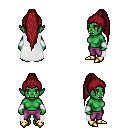
a pixel art fantasy rpg character, female body template, orc, green skin, white cape, magenta pants, brunette extra-long topknot hairstyle, white cloth bracers, gold boots, four views (front, back, left, right), 2x2 character sprite sheet, small pixel art, hard edges, no anti-aliasing